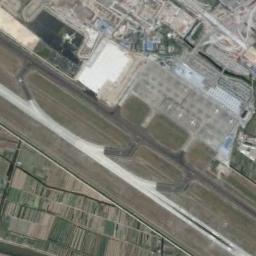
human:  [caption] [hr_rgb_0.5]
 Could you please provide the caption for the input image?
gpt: There is almost no vegetation near the airport, And there are many blue houses .

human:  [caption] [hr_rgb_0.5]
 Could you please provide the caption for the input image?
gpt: There is an airport between many buildings and fields .

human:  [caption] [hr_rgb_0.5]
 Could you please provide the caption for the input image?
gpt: An airport with two parallel runways on the lawn and some planes parked in a line on the airport .

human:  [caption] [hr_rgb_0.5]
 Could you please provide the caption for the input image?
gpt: The runway of an airport is in the middle of a green and residential area .

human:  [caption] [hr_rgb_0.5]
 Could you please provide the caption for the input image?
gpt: The airport is between the buildings and the grass .